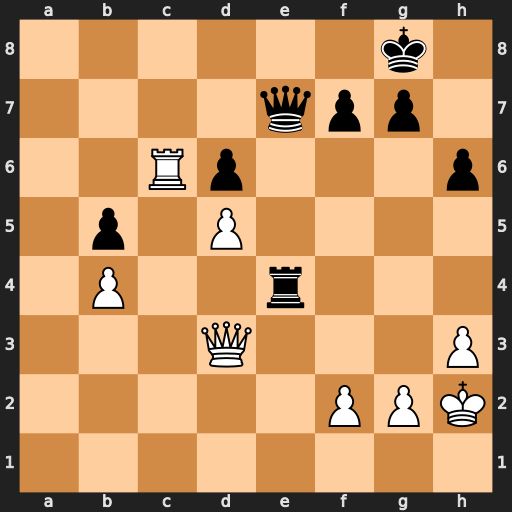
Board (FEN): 6k1/4qpp1/2Rp3p/1p1P4/1P2r3/3Q3P/5PPK/8
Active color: w
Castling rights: -
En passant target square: -
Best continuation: Rc8+ Kh7 f3